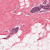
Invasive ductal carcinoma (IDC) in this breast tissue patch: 0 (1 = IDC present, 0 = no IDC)